Field crop: maize
Growth stage: 2
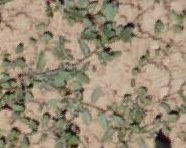
Species: convolvulus